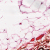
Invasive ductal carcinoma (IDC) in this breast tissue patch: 0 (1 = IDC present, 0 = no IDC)